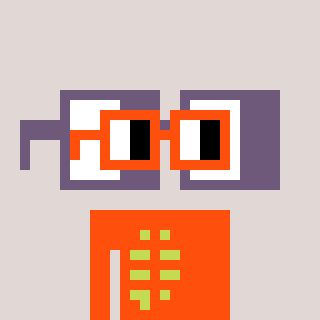
a pixel art character with square orange glasses, a glasses-shaped head and a orange-colored body on a warm background